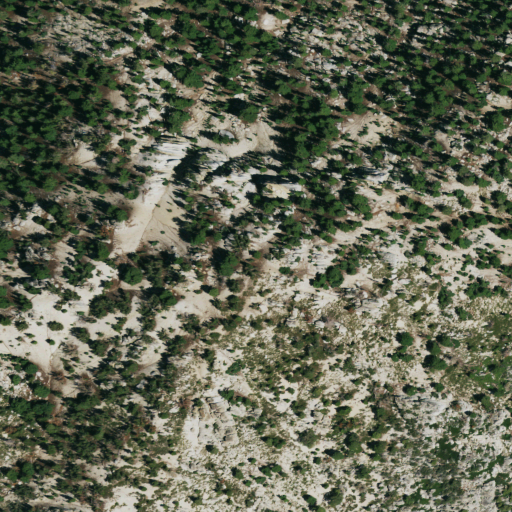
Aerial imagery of mountain in California named Boulder Peak containing shrub and evergreen forest